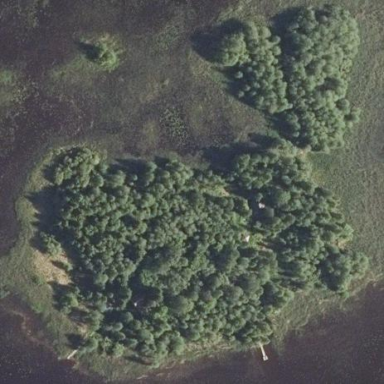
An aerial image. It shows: Islet covered with broadleaved woodland.